Field crop: tomato
Growth stage: 1
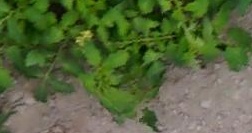
Species: tomato